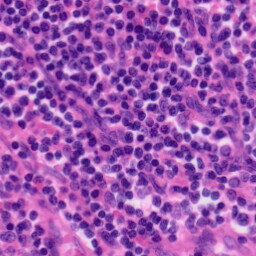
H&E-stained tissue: Tonsil